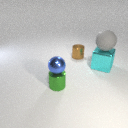
small blue metal sphere above small green metal cylinder